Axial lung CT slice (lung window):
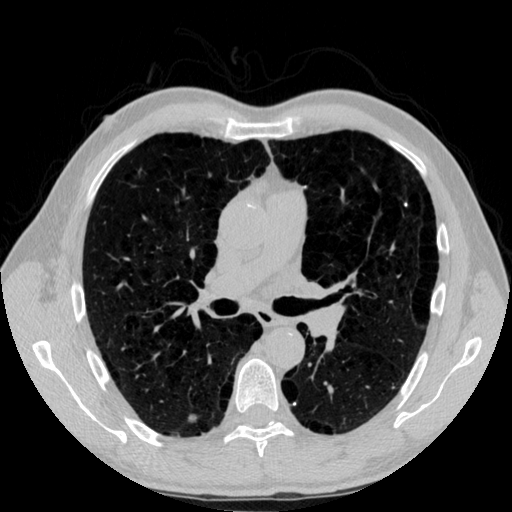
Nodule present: yes
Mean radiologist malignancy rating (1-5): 2.75